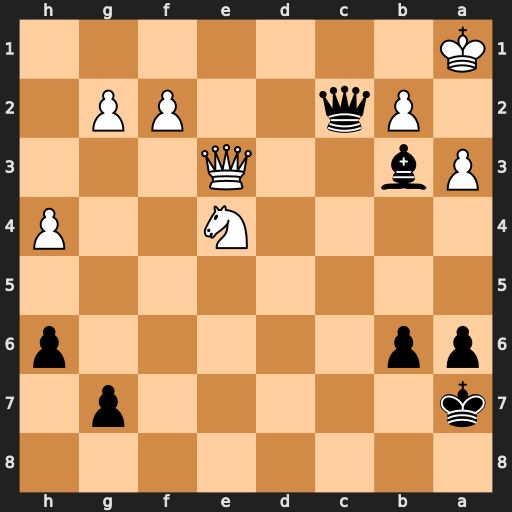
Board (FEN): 8/k5p1/pp5p/8/4N2P/Pb2Q3/1Pq2PP1/K7
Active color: b
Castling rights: -
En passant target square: -
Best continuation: Qd1+ Qc1 Qxc1#